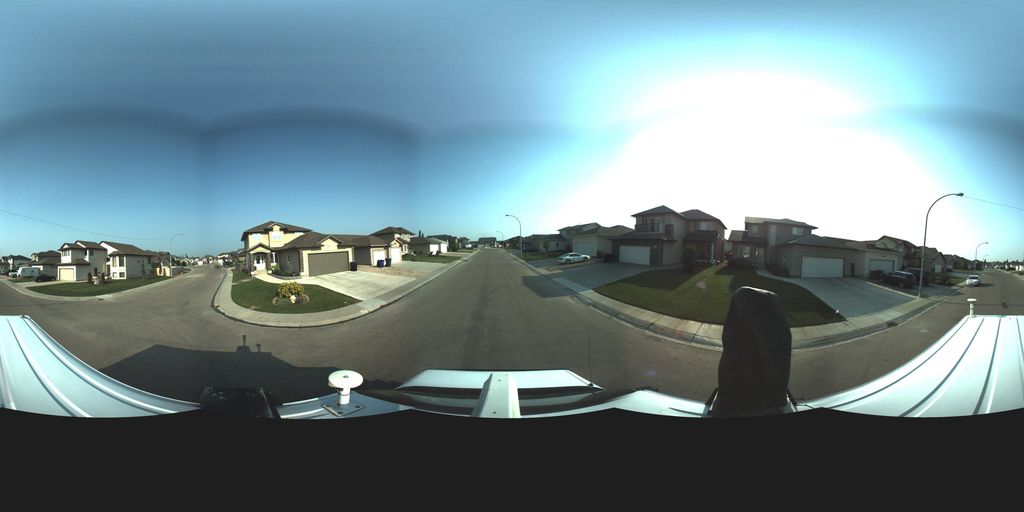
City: saskatoon